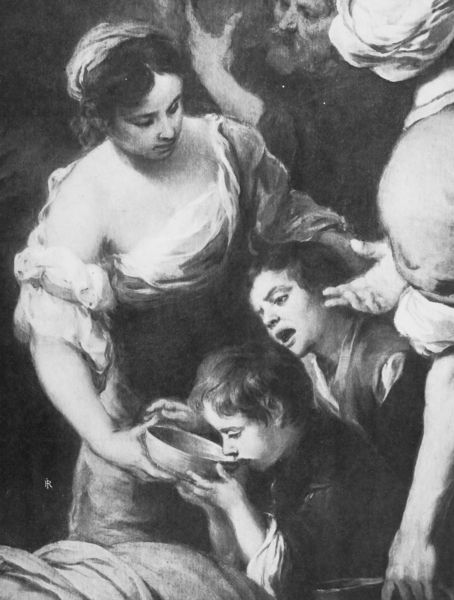
Titel: Moses am Berg Horeb (Moisés en la pena de Horeb)
Künstler: Bartolomé Esteban Murillo
Standort: Sevilla, Hospital de la Caridad (EU - E - Andalusien)
Schlagwörter: gemälde, hand, mann, wasser, weiß, frauen, menschen, mädchen, frau, geste, kleid, mund, reden, schwarz, bart, trinken, trinkend, arm, barock, schale, schüssel, gewand, interieur, stoff, kind, kinder, magd, jungen, essen, weib, weiber, detail, gemaälde, draperie, junge, foto, fotografie, becher, gefäß, nahrung, bub, druck, schwarz weiß, stich, streit, gestik, leiden, hunger, suppe, bauernszene, durst, neid, streiten, durstig